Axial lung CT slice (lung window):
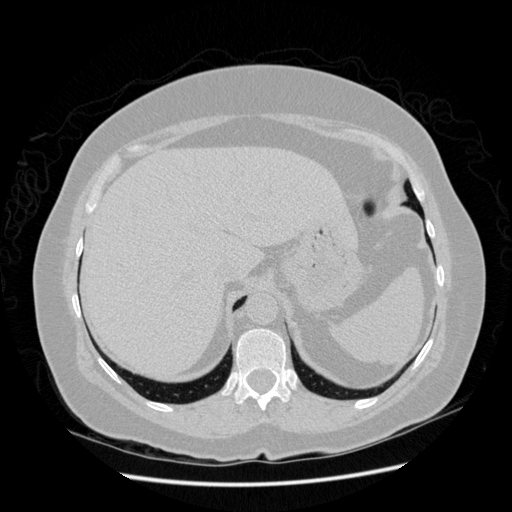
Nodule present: no